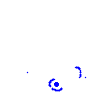
Particle: pion